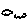
Label: cloud